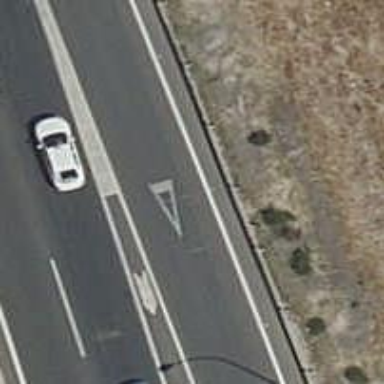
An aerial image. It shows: Road with "give way" sign.